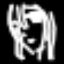
Label: chair